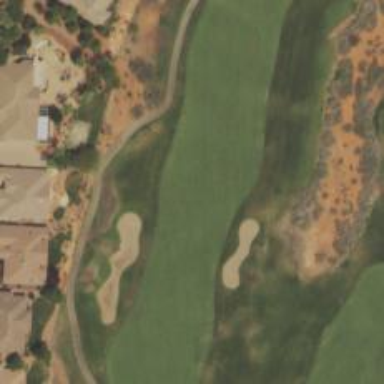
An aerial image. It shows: Golf hole.